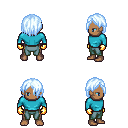
a pixel art fantasy rpg character, male body template, human, dark skin, teal long-sleeve shirt, teal pants, white cyan bangs hairstyle, gold gloves, four views (front, back, left, right), 2x2 character sprite sheet, small pixel art, hard edges, no anti-aliasing